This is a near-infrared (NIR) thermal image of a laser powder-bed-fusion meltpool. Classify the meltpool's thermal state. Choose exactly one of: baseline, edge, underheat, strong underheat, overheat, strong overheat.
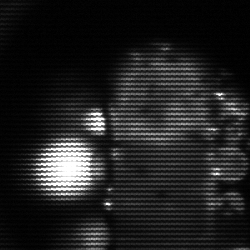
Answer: strong underheat